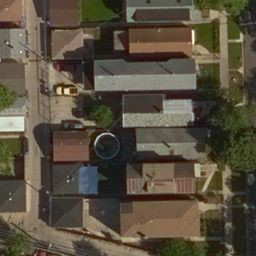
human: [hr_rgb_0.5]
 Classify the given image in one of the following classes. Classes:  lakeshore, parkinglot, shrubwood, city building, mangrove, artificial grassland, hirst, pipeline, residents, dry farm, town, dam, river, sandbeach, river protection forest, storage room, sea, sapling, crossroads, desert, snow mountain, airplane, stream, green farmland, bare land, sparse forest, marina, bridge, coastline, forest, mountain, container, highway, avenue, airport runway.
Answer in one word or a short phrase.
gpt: residents